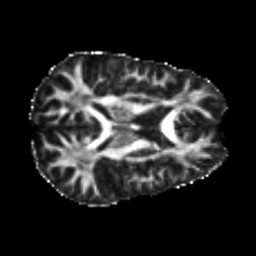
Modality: FA
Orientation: axial
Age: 24
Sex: male
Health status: healthy
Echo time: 0.074 s